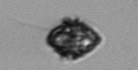
Label: Kryptoperidinium_triquetrum